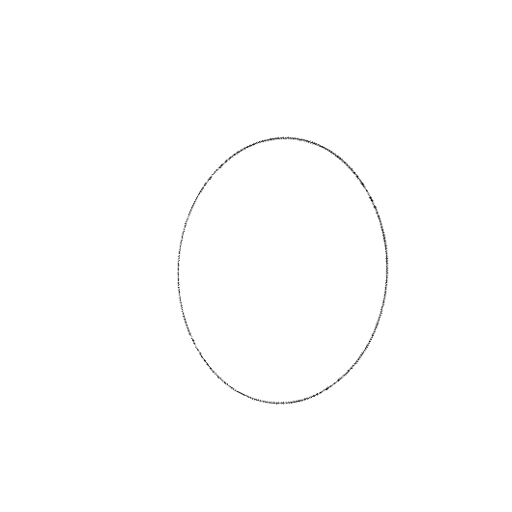
Crossing number: 0